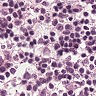
Metastatic tissue present: no